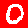
Digit: 0